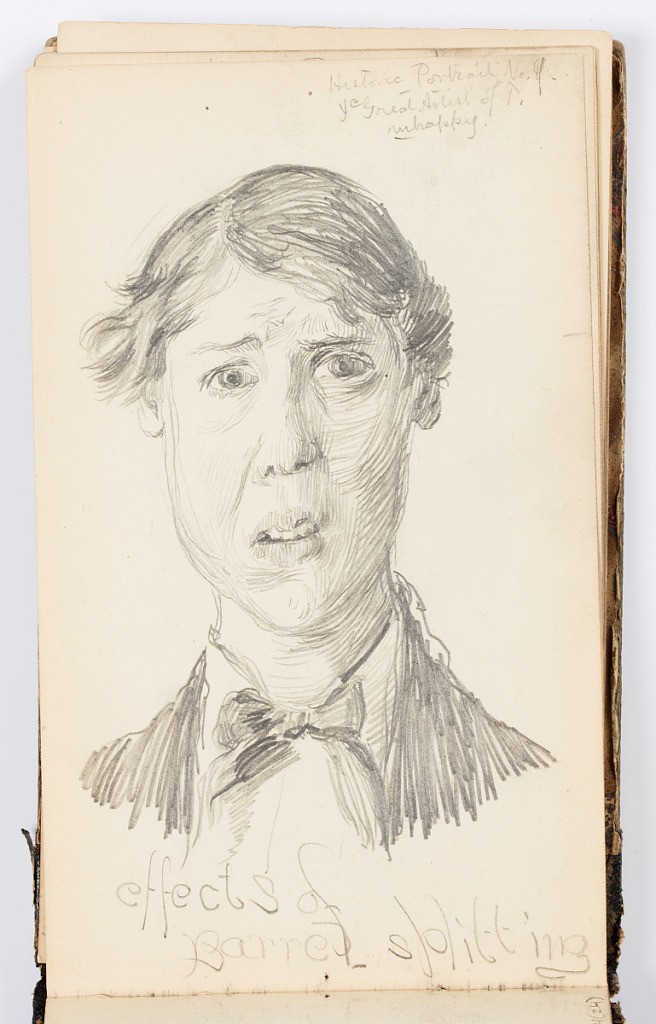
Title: Sketchbook Page: Historic Portrait No. 9 (Self-Portrait)
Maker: Kenyon Cox, American, 1856–1919
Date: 1875
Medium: Graphite on paper
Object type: Sketchbook folio
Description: Self-portrait of the artist, unhappy.